Question: I'm facing a little issue here and I hope someone will help me figure out what is wrong.
*The test project presented below can be find here : <URL> *
I'm trying to present to the user the authentification view controller proposed by apple for the GameCenter feature. More precisely, re-present it if he canceled it on the first time.
I have a game with a storyboard like that :

GameNavigationController :
'''
class GameNavigationController: UINavigationController {
override func viewDidLoad() {
super.viewDidLoad()
NSNotificationCenter.defaultCenter().addObserver(self, selector: Selector("showAuthenticationViewController"), name: PresentAuthenticationViewController, object: nil)
GameKitHelper.sharedInstance.authenticateLocalPlayer()
}
func showAuthenticationViewController() {
let gameKitHelper = GameKitHelper.sharedInstance
if let authenticationViewController = gameKitHelper.authenticationViewController {
self.topViewController.presentViewController(authenticationViewController, animated: true, completion: nil)
}
}
deinit {
NSNotificationCenter.defaultCenter().removeObserver(self)
}
}
'''
MenuViewController :
'''
class MenuViewController: UIViewController {
@IBAction func didTapLeaderboardBTN() {
// TRY 2
//if ( !GameKitHelper.sharedInstance.gameCenterEnabled) {
GameKitHelper.sharedInstance.authenticateLocalPlayer()
//} else {
GameKitHelper.sharedInstance.showGKGameCenterViewController(self)
//}
}
}
'''
GameKitHelper :
'''
import GameKit
import Foundation
let PresentAuthenticationViewController = "PresentAuthenticationViewController"
let singleton = GameKitHelper()
class GameKitHelper: NSObject, GKGameCenterControllerDelegate {
var authenticationViewController: UIViewController?
var lastError: NSError?
var gameCenterEnabled: Bool
class var sharedInstance: GameKitHelper {
return singleton
}
override init() {
gameCenterEnabled = true
super.init()
}
func authenticateLocalPlayer () {
let localPlayer = GKLocalPlayer.localPlayer()
localPlayer.authenticateHandler = { (viewController, error) in
self.lastError = error
if viewController != nil {
self.authenticationViewController = viewController
NSNotificationCenter.defaultCenter().postNotificationName(PresentAuthenticationViewController, object: self)
} else if localPlayer.authenticated {
self.gameCenterEnabled = true
} else {
self.gameCenterEnabled = false
}
}
}
func showGKGameCenterViewController(viewController: UIViewController!) {
if ( !self.gameCenterEnabled ) {
println("Local player is not authenticated")
// TRY 1
//self.authenticateLocalPlayer()
return
}
let gameCenterViewController = GKGameCenterViewController()
gameCenterViewController.gameCenterDelegate = self
gameCenterViewController.viewState = .Leaderboards
viewController.presentViewController(gameCenterViewController, animated: true, completion: nil)
}
func gameCenterViewControllerDidFinish(gameCenterViewController: GKGameCenterViewController!) {
gameCenterViewController.dismissViewControllerAnimated(true, completion: nil)
}
}
'''
What is currently working :
- -
What is NOT currently working :
- -
I tried 2-3 things as you can see in the commented code above, but none of them is working ; I can't make the authentification view appear again.
PS : My code is written in Swift, but help in Objective-C is welcomed as well.
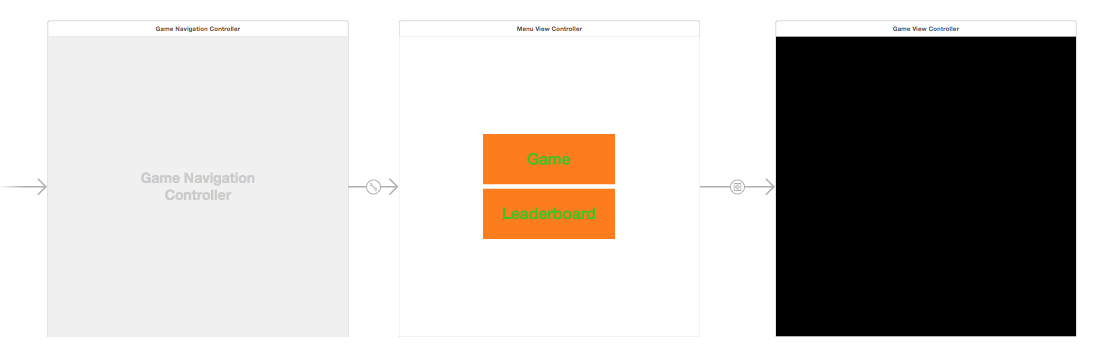
Answer: As you have found out, if the Game Center authentication dialog is canceled 3 times, then you can't bring it back without resetting the device.
There is another "security feature" built into Game Center which does not allow an app to re-authenticate if the user has already canceled the dialog without leaving the app. So for your authentication dialog to show, the user must leave and then re-enter your app.
There is really no way around it. What I've done in a couple of projects is to display a message to the user:
'Game Center not available. Please make sure you are signed in through the Game Center app'
I will show that message after trying to authenticate and if Game Center isn't available or the user is not signed in.